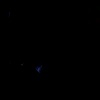
Label: space